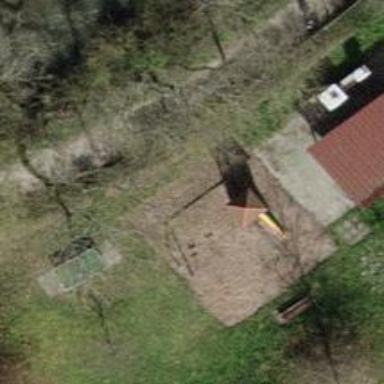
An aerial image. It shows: Playground area for leisure activities on the land.